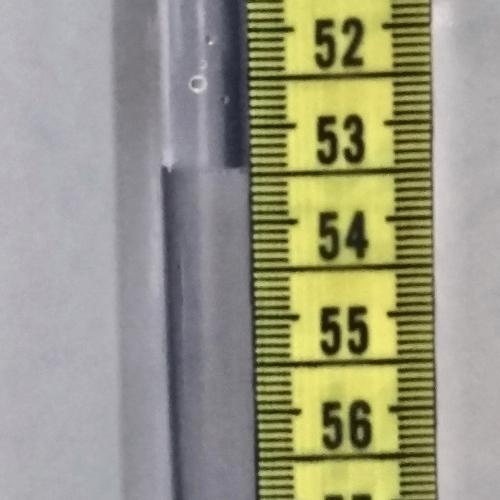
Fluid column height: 53.4 cm